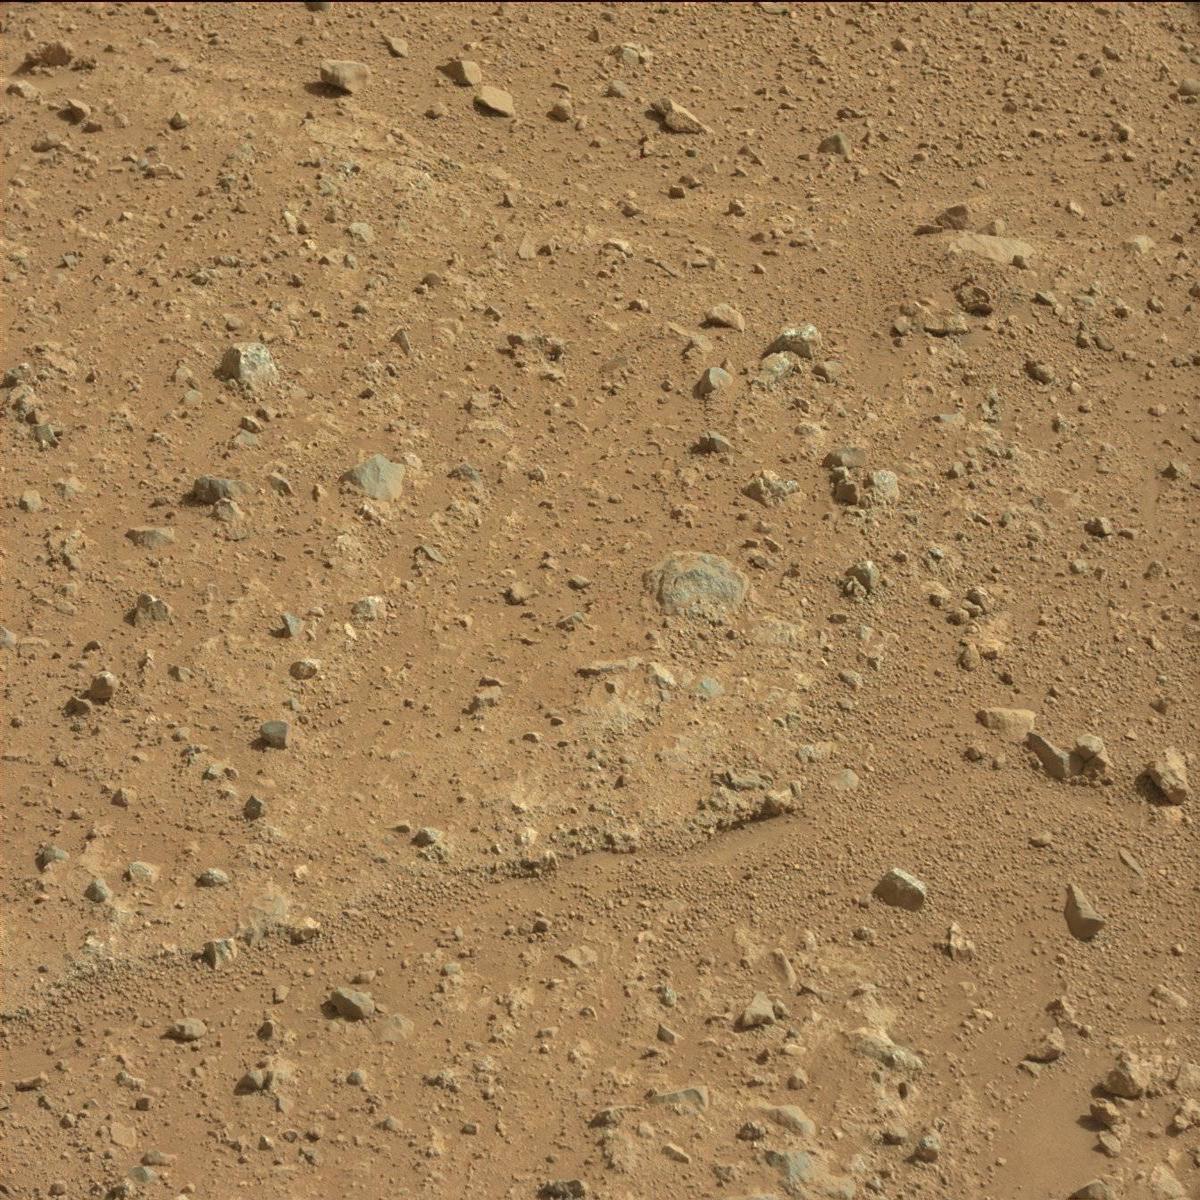
Terrain classes present: Bedrock, Rock, Sand / Soil